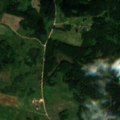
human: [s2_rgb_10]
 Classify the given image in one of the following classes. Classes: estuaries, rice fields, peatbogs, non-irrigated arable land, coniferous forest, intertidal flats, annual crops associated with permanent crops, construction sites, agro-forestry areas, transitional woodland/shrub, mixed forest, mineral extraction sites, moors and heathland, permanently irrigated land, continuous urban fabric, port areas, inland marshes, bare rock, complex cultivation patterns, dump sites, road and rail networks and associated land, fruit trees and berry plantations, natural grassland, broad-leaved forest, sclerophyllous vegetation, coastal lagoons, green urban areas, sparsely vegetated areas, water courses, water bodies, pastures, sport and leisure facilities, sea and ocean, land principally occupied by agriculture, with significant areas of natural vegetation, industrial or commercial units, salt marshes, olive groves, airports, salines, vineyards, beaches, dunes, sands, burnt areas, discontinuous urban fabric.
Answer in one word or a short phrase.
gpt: land principally occupied by agriculture, with significant areas of natural vegetation, broad-leaved forest, mixed forest